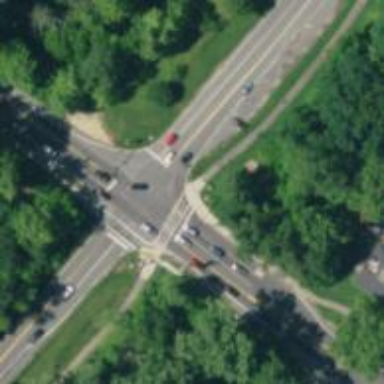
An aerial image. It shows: Crossing road.